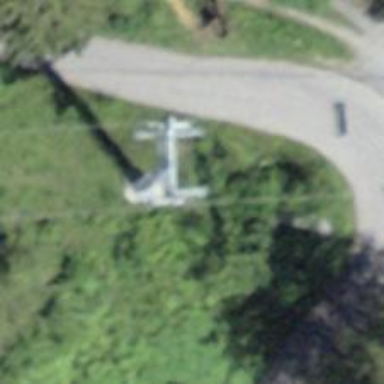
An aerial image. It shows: Pylon used for aerialway.